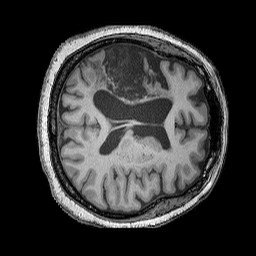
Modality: T1w
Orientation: axial
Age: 63
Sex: female
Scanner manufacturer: siemens
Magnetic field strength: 3 T
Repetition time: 2.25 s
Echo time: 0.00411 s